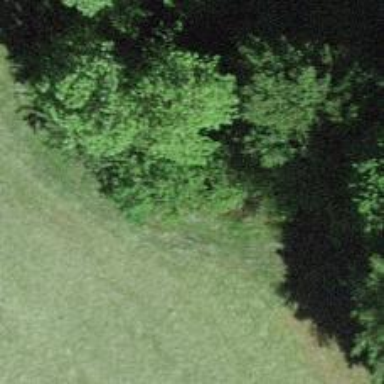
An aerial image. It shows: Grassy path.